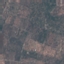
Land use / land cover: PermanentCrop